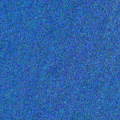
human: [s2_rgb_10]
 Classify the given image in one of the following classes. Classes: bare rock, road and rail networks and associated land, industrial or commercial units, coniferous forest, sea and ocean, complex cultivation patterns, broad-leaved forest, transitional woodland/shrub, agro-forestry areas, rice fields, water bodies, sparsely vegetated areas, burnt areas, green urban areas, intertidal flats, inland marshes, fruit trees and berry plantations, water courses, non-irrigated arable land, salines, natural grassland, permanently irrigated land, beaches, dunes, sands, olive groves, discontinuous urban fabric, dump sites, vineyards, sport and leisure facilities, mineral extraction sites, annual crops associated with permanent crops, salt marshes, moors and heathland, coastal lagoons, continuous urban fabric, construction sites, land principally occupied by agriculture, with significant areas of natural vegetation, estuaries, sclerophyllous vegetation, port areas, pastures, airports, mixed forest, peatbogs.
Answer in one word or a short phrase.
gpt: sea and ocean